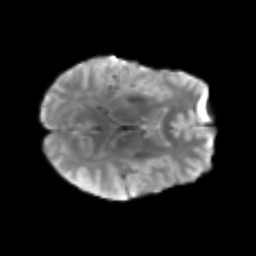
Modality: T2w
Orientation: axial
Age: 47
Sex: male
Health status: healthy
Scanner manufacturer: siemens
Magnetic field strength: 3 T
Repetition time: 3.6 s
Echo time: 0.092 s